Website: crate-barrel
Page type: account-selection
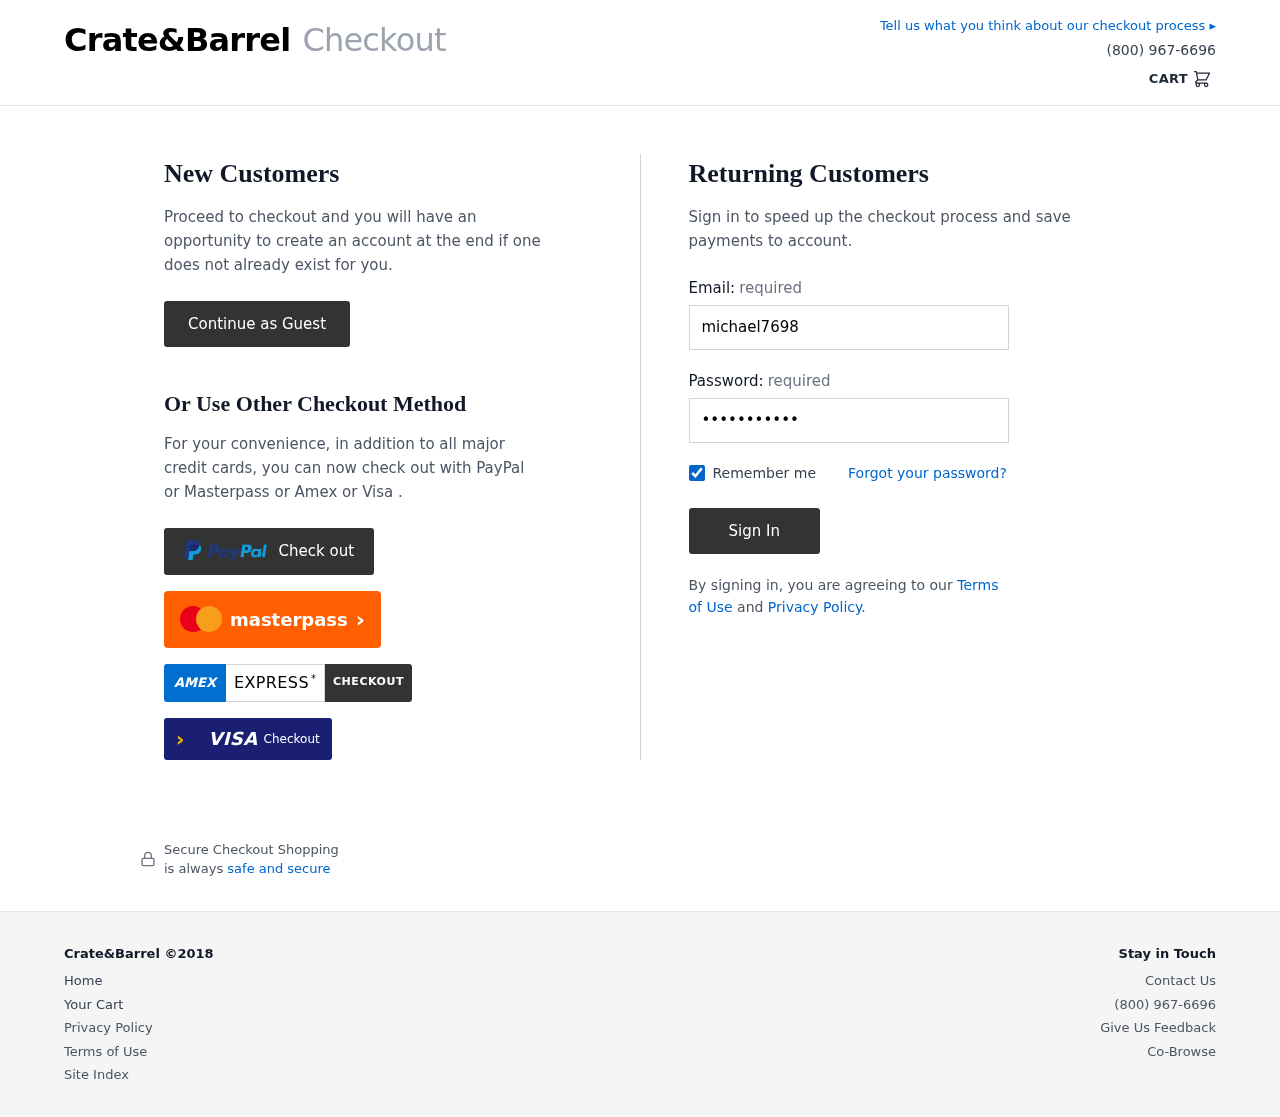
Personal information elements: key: PII_LOGIN_USERNAME
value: michael7698